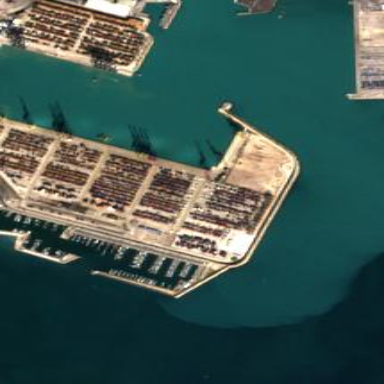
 specifically cargo container port. This seaport focuses on container handling."